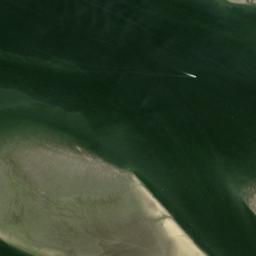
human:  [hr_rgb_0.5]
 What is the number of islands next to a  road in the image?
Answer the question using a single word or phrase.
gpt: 1

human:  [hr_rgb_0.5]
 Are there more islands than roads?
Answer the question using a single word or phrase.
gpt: no

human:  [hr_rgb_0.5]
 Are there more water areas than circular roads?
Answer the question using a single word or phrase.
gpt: yes

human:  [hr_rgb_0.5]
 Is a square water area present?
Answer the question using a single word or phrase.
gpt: no

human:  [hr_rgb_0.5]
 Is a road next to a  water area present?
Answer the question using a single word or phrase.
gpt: yes

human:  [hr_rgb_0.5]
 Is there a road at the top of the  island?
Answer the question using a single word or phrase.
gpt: no

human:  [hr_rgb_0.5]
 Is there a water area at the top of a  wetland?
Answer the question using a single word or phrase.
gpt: no

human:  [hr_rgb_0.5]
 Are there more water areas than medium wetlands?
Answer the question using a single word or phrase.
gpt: yes

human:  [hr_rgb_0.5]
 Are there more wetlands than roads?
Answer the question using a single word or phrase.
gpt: yes

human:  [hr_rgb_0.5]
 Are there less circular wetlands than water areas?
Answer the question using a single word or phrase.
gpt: yes

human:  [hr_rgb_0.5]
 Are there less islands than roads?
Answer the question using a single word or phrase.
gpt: yes

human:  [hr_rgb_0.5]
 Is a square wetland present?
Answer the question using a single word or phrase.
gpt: no

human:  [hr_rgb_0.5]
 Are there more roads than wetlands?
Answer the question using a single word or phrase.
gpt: no

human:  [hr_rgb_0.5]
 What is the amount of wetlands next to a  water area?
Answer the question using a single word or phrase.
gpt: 3

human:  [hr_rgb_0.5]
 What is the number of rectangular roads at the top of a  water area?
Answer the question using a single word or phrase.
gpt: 0

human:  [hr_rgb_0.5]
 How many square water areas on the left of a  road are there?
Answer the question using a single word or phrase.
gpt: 0

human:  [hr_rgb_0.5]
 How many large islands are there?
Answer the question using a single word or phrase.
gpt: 1

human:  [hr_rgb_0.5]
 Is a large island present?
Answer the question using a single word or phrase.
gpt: yes

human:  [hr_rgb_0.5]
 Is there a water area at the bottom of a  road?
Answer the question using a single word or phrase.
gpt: no

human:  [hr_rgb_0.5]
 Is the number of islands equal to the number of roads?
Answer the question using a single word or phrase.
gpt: no

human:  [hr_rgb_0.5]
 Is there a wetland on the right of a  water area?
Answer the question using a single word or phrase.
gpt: yes

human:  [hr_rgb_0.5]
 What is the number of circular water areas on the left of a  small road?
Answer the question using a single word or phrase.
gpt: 0

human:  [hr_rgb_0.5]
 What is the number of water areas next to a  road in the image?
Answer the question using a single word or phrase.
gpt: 2

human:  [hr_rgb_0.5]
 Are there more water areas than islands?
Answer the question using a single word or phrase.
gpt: yes

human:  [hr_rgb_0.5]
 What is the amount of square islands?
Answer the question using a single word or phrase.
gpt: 0

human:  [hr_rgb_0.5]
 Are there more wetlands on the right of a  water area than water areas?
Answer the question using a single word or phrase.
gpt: no

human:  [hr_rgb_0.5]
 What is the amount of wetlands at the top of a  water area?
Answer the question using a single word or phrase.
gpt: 1

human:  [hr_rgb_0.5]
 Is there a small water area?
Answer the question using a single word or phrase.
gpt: no

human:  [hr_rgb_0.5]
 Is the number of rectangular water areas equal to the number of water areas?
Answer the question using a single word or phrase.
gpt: no

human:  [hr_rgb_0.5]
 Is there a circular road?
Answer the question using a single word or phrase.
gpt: no

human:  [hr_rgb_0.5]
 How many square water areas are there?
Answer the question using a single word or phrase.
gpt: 0

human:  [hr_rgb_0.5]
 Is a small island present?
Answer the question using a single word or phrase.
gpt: no

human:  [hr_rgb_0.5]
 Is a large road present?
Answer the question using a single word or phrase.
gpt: no

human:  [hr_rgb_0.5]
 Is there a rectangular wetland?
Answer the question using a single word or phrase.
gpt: no

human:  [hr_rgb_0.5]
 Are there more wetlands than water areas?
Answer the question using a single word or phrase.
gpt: yes

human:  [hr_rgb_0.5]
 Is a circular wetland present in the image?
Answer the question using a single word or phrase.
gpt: no